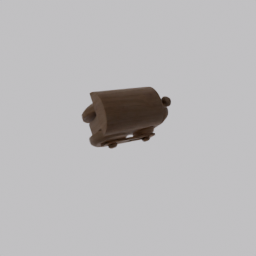
Label: decoration